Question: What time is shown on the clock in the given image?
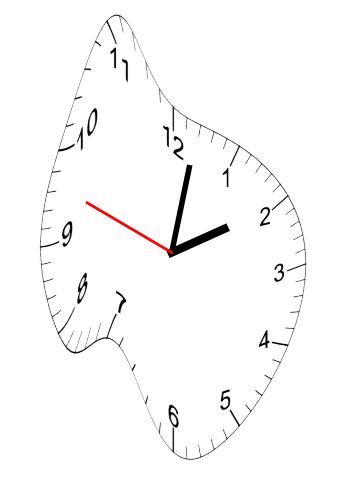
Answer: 02:01:48